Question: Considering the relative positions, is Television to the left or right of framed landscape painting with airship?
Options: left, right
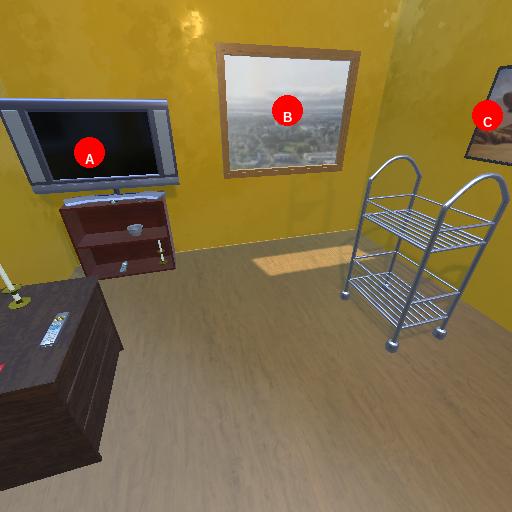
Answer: left